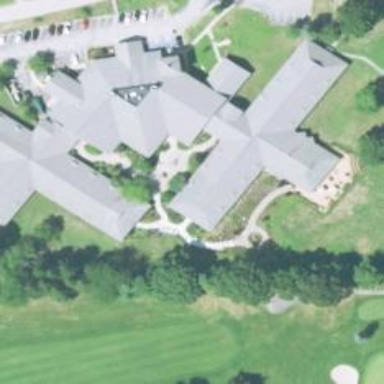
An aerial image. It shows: Nursing home.